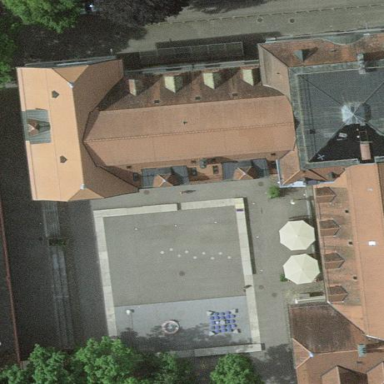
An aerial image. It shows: Public building with hipped roof shape.